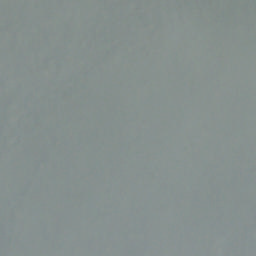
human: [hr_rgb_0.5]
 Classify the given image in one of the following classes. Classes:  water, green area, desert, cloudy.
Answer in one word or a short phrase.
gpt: cloudy